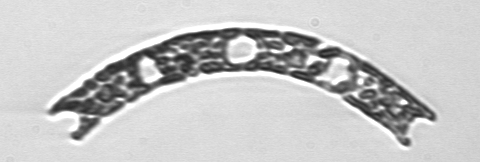
Label: Eucampia